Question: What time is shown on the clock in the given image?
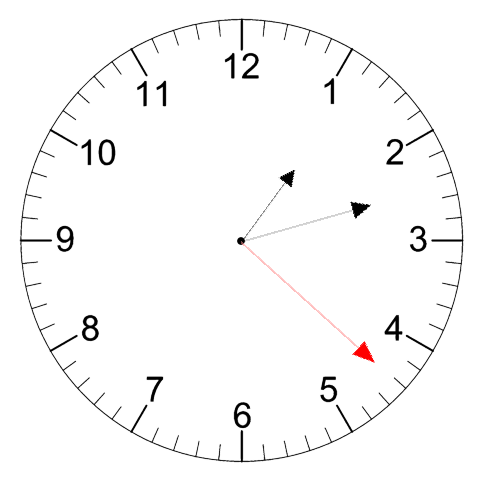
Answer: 01:12:22